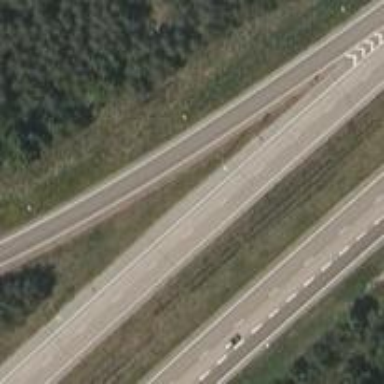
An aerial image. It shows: Asphalt motorway link.